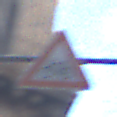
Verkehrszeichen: RadverkehrRechts
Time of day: SunriseSunset
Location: Outdoor (Urban)
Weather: PartlyCloudy
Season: NotSpecified
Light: Natural